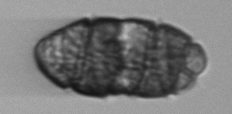
Label: Margalefidinium